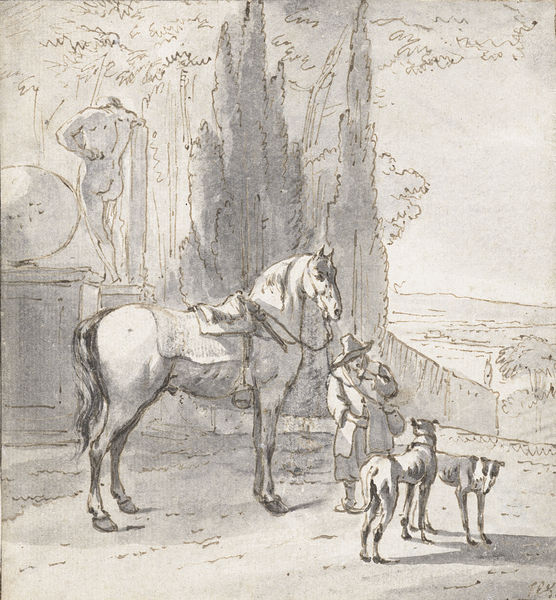
Titel: Man met een paard en twee honden bij een park
Künstler: Hendrik Verschuring
Standort: Amsterdam
Institution: Rijksmuseum
Schlagwörter: column, hat, reign, stairs, white, black, gray, grey, wall, greek, man, nude, sky, hill, landscape, nature, trees, garden, path, road, drawing, paper, black and white, coat, dog, dogs, tail, sculpture, statue, outside, valley, park, ground, signature, back, pencil, farmer, horse, reins, hooves, globe, pedestal, ball, pferd, bild, ass, foliage, traveler, saddle, bag, zeichen, hunde, marbel, tails, canine, reigns, paysage, equine, hinten, cypresses, open fields